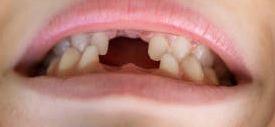
Condition: hypodontia